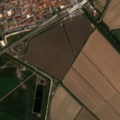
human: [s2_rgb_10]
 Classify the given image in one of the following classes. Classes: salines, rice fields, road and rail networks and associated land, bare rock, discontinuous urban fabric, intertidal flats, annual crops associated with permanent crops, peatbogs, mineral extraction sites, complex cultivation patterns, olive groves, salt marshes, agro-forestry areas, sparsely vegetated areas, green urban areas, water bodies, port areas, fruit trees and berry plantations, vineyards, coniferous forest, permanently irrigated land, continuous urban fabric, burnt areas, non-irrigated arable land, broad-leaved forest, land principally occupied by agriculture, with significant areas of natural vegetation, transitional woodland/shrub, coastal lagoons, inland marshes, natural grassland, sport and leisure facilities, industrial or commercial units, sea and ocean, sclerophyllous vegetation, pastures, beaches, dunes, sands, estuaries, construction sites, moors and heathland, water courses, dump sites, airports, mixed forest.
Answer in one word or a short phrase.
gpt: continuous urban fabric, permanently irrigated land, rice fields, pastures